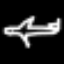
Label: airplane